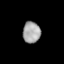
Tissue: lung
Cell type: Others
Senescence score: 0.2147
Nuclear area (px): 371
Mean DAPI intensity: 163.296